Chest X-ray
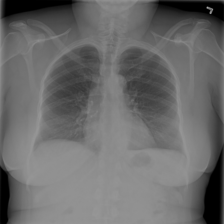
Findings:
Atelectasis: negative
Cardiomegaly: negative
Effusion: negative
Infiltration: negative
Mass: negative
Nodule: negative
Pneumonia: negative
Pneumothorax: negative
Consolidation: negative
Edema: negative
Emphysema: negative
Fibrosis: negative
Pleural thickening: negative
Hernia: negative